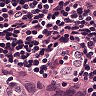
Metastatic tissue present: yes